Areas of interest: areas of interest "Imperial Wealth Tower"
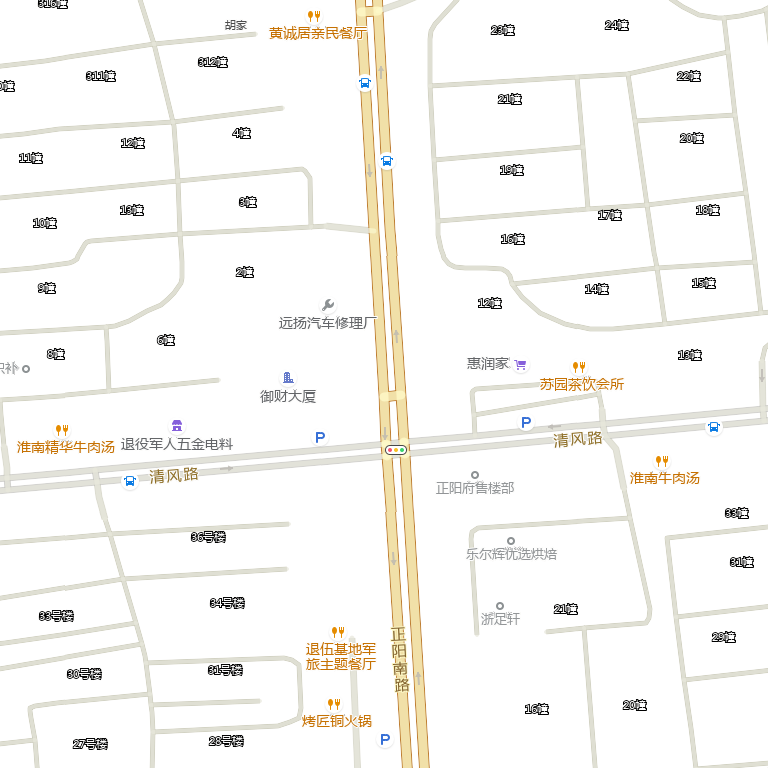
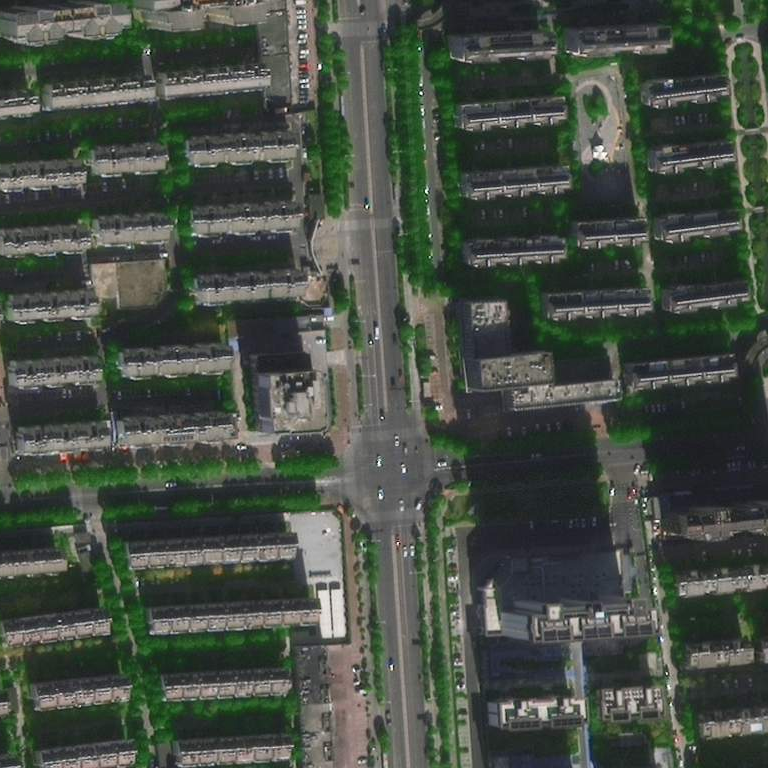